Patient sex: F
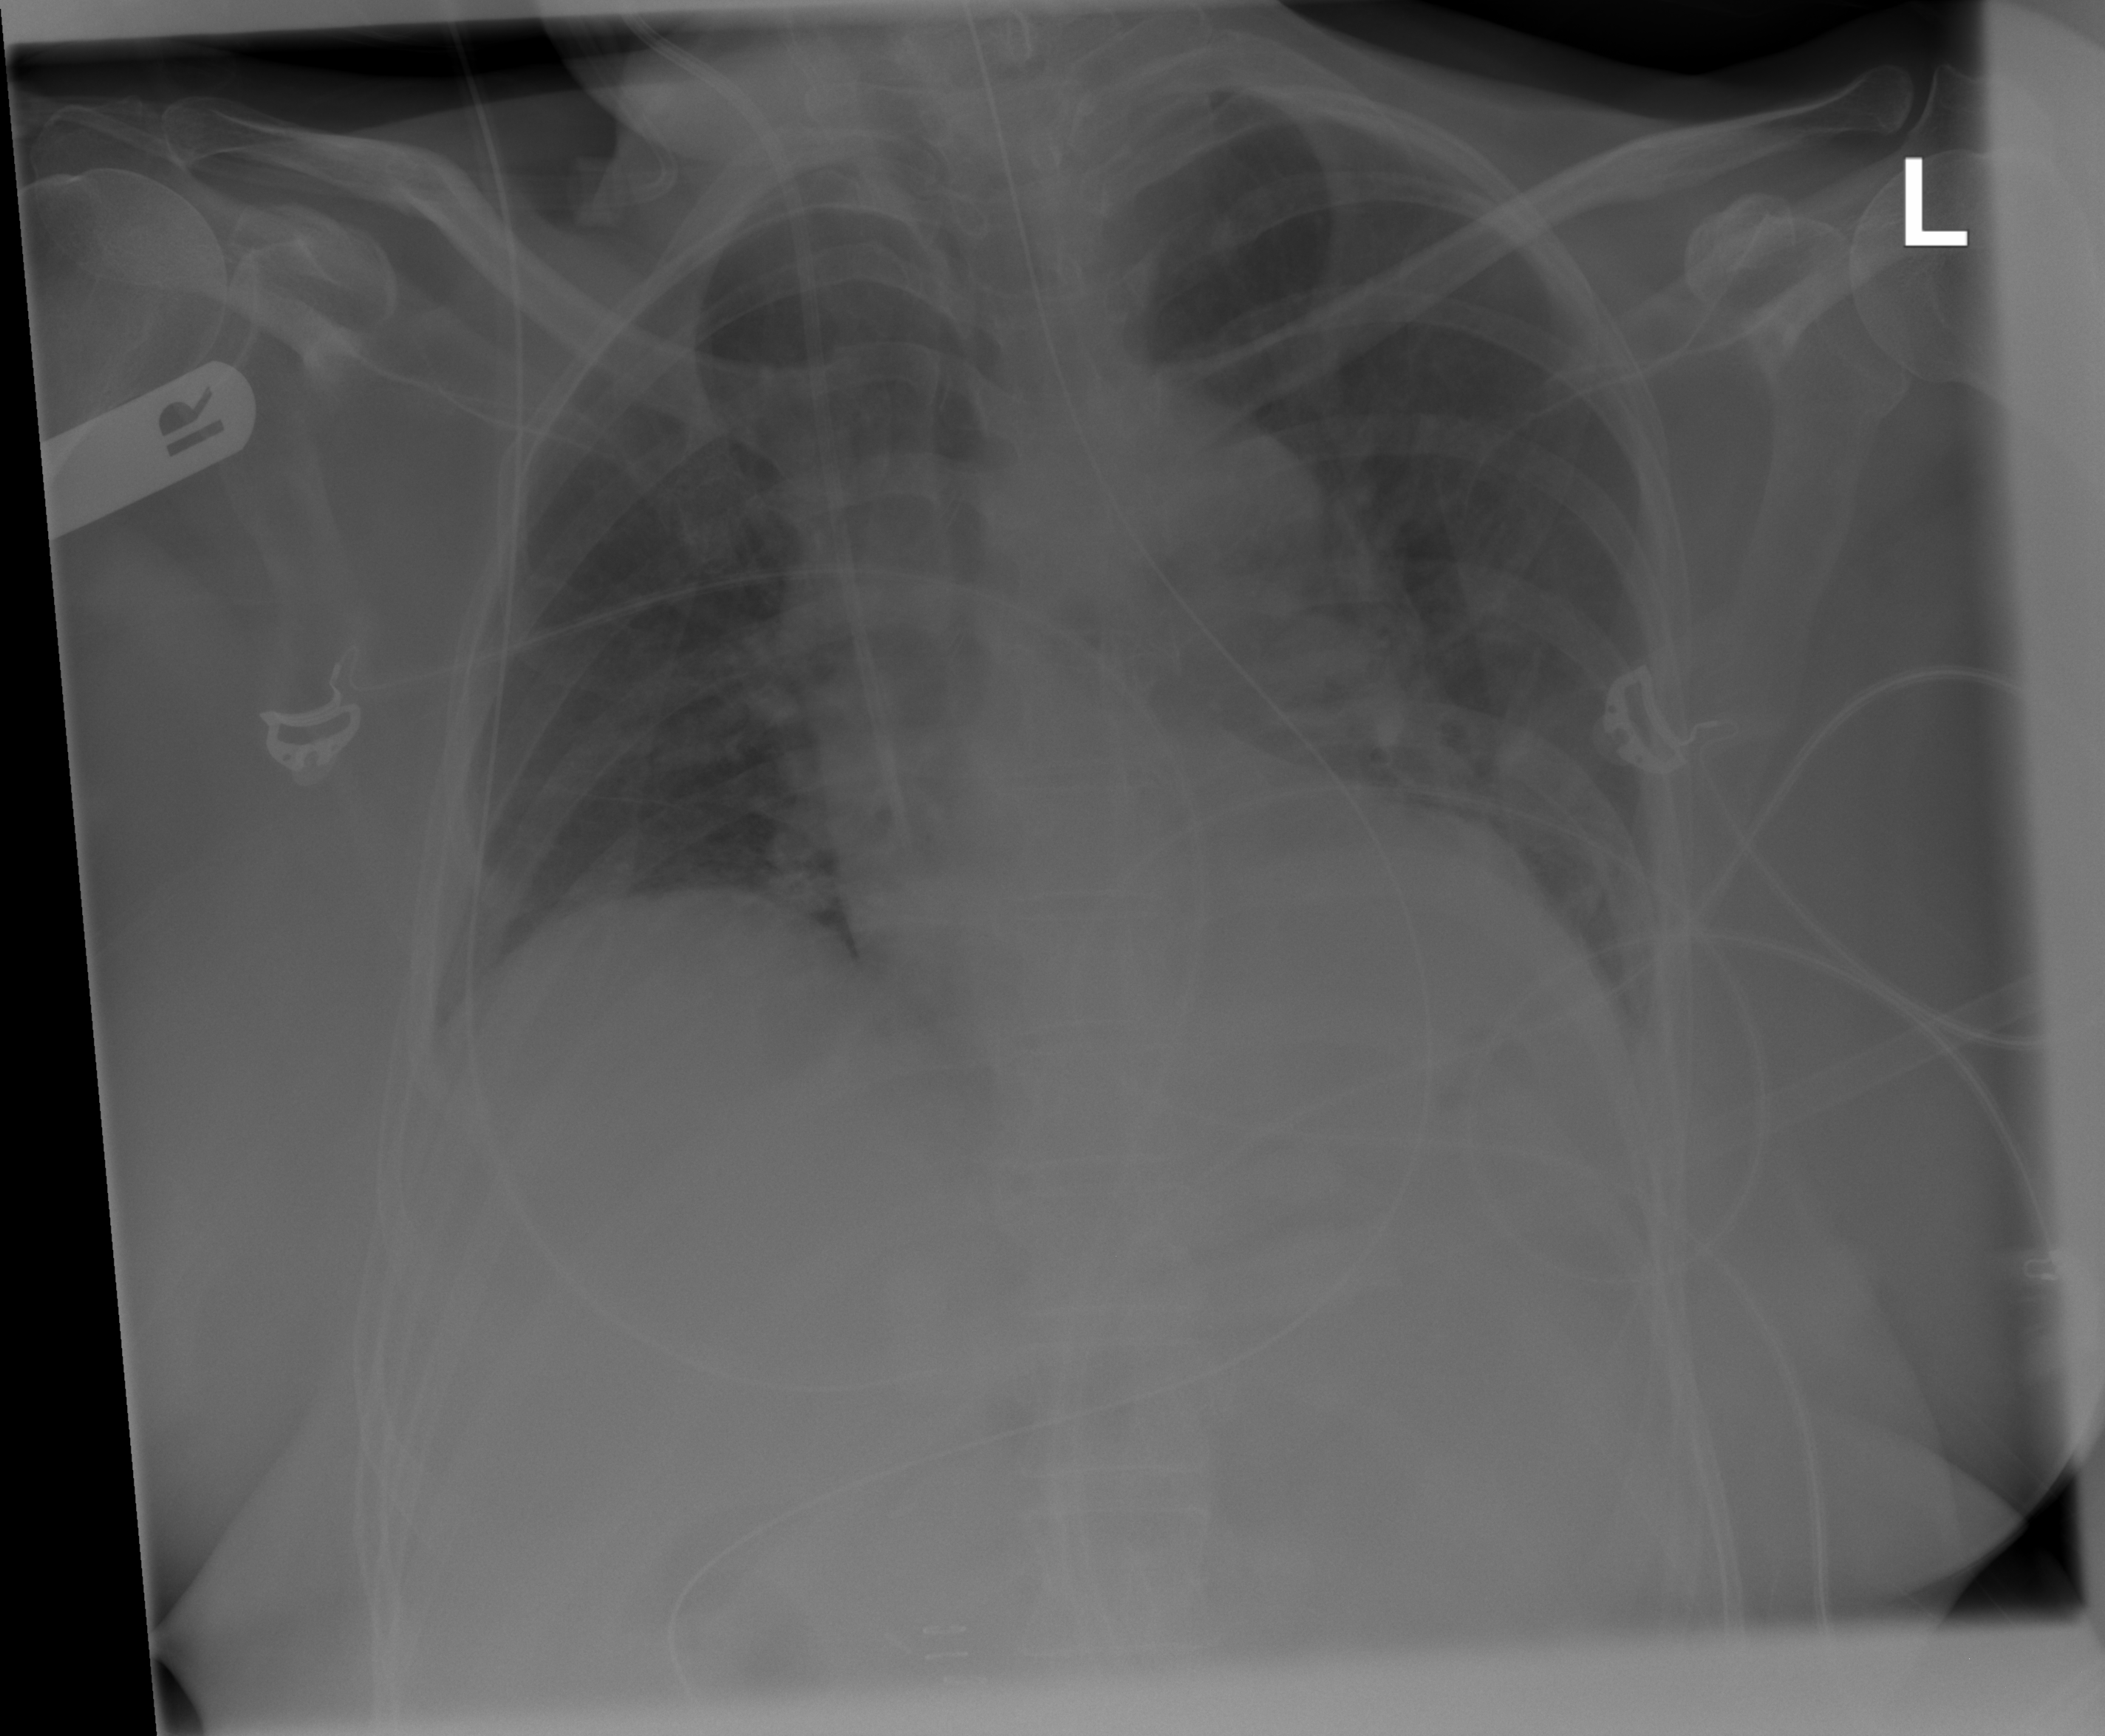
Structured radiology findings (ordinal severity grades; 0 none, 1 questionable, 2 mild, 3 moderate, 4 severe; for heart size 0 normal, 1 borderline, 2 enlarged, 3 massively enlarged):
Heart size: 1
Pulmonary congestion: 0
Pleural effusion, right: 0
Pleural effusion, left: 0
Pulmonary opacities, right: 0
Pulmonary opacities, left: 0
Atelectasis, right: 0
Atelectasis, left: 2